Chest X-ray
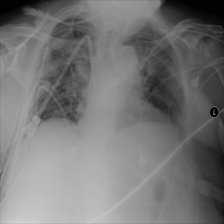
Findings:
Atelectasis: negative
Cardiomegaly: negative
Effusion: negative
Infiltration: negative
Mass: negative
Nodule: negative
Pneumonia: negative
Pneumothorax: positive
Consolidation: negative
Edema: negative
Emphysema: negative
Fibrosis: negative
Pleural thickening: negative
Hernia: negative